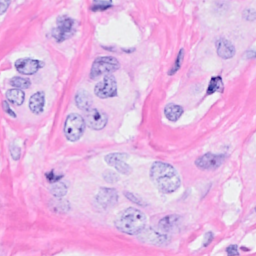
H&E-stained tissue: Breast